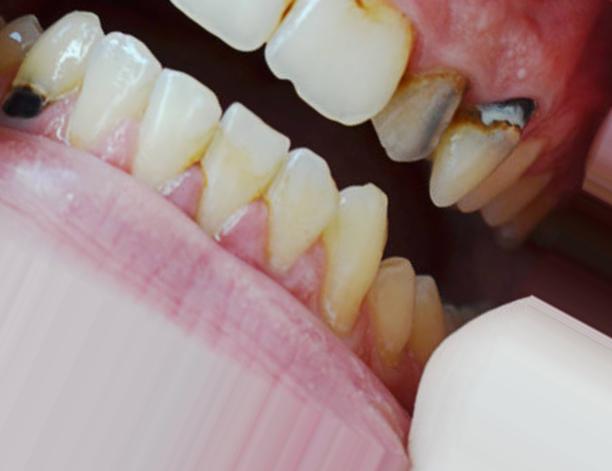
Condition: Caries